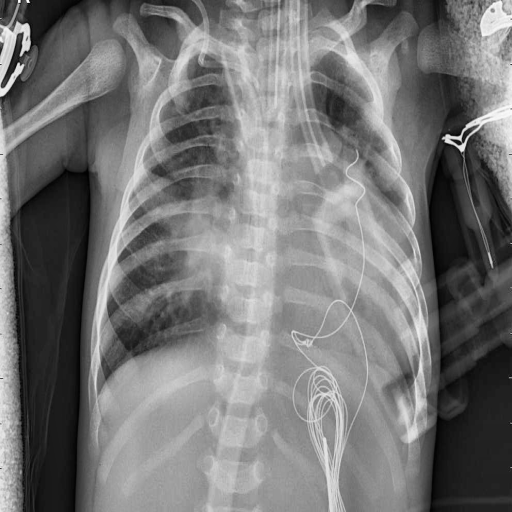
Finding: PNEUMONIA